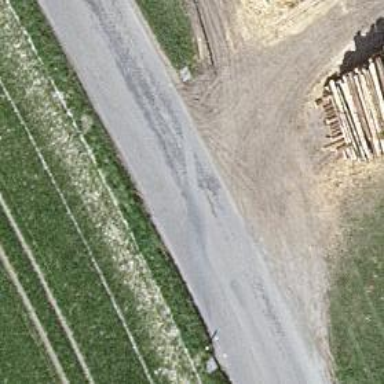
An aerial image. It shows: Tertiary road.